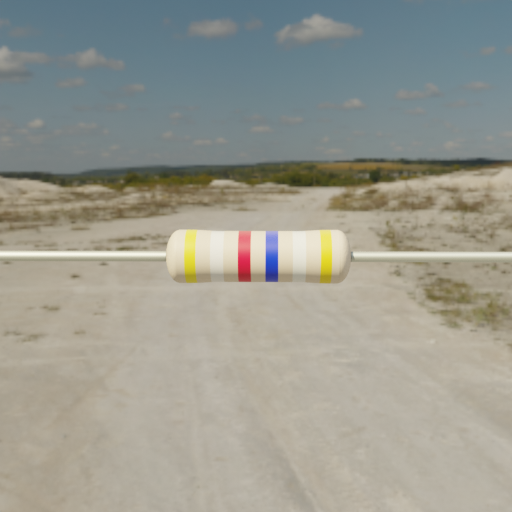
Resistor colour bands (in order): yellow, white, red, blue, white, yellow